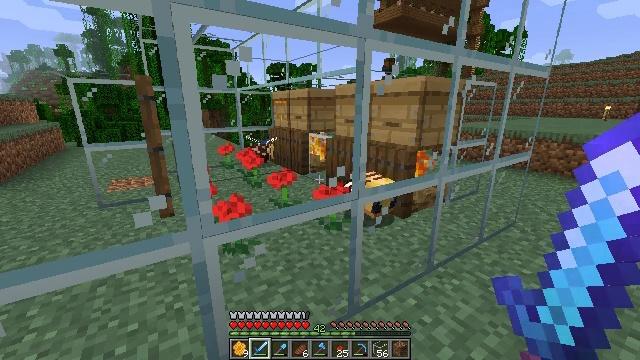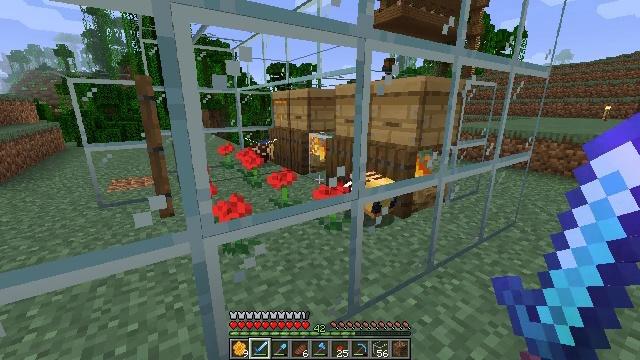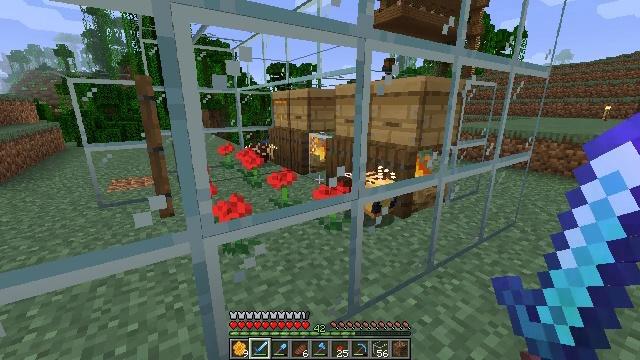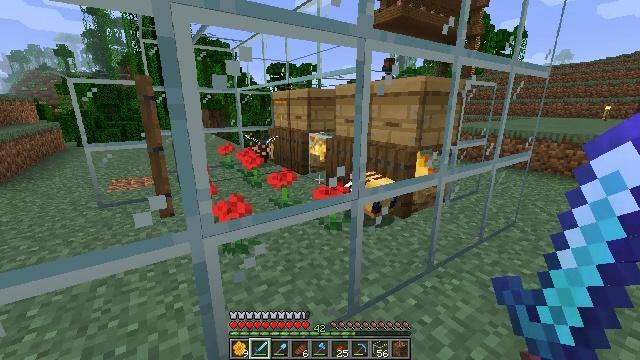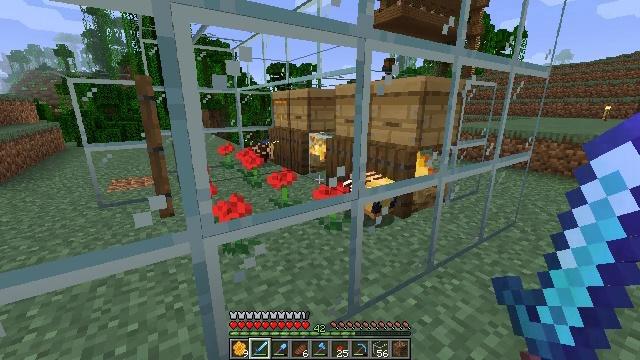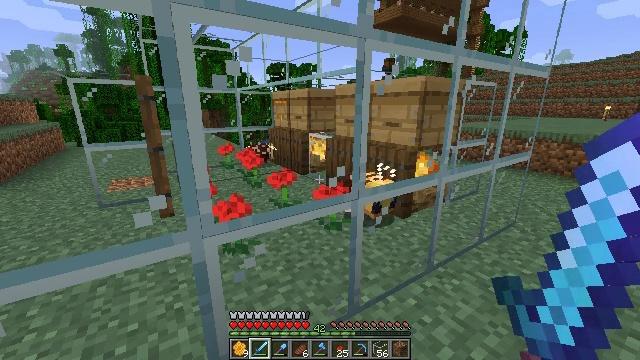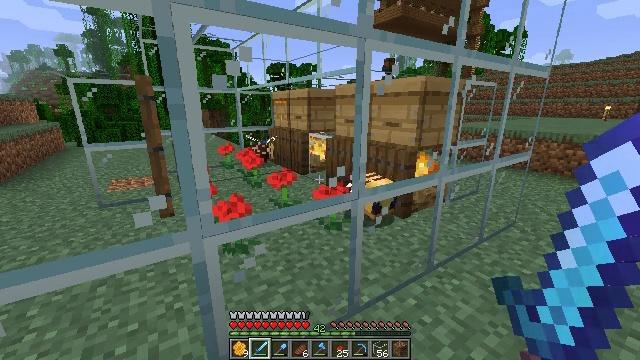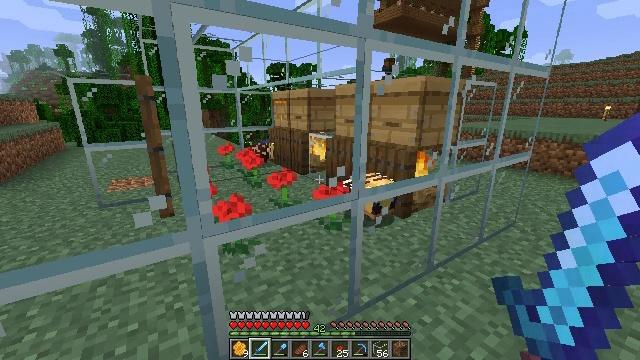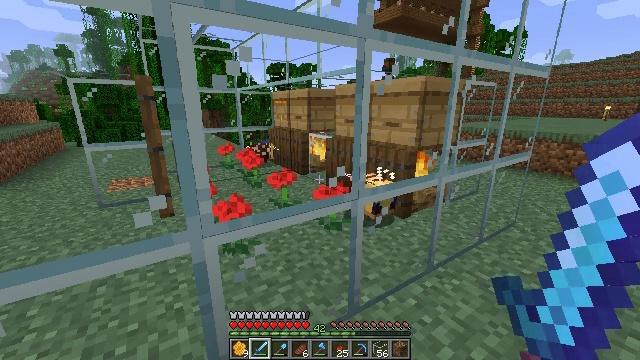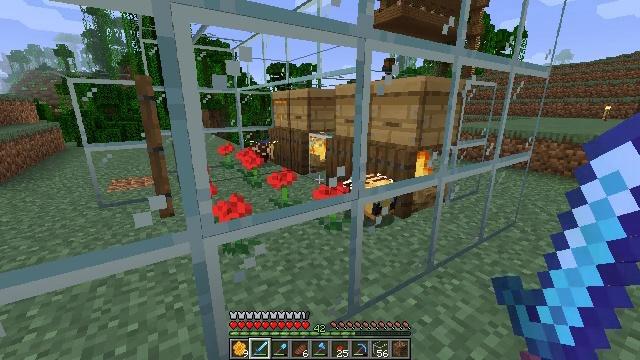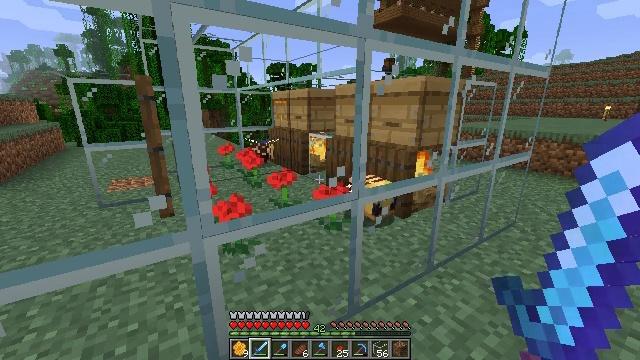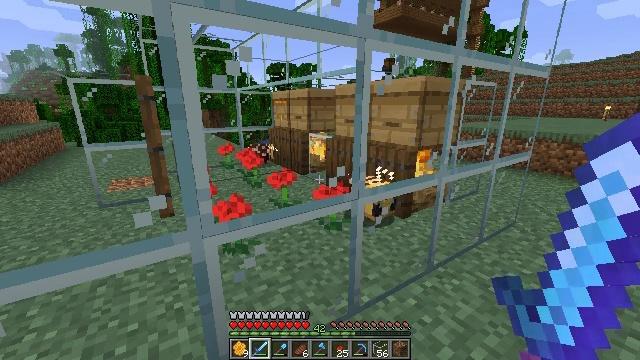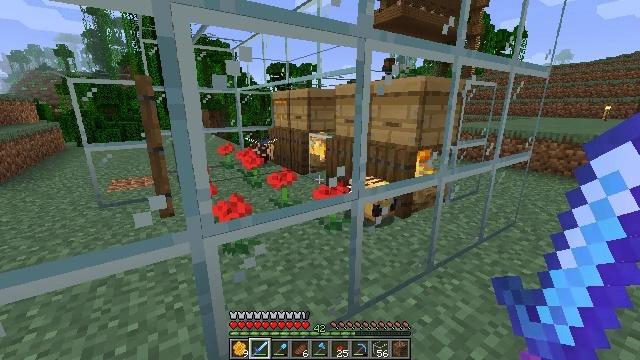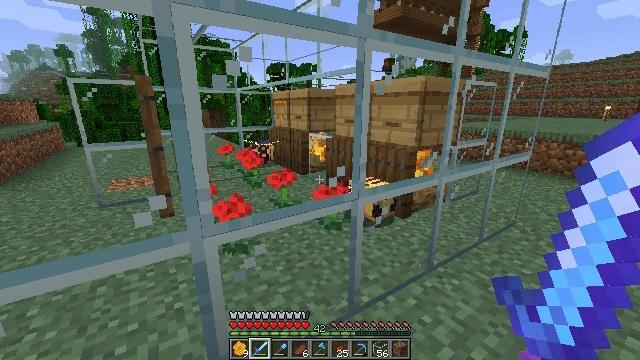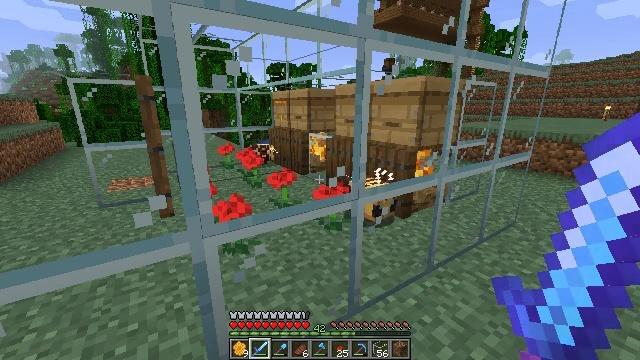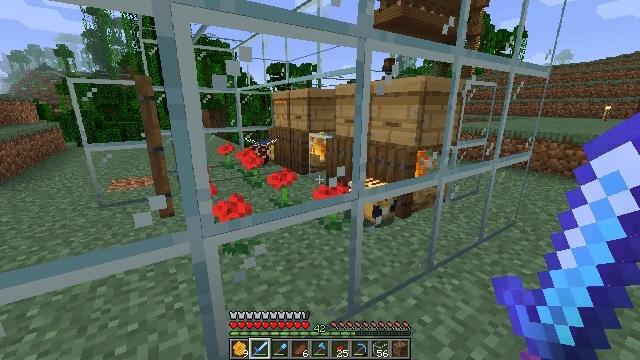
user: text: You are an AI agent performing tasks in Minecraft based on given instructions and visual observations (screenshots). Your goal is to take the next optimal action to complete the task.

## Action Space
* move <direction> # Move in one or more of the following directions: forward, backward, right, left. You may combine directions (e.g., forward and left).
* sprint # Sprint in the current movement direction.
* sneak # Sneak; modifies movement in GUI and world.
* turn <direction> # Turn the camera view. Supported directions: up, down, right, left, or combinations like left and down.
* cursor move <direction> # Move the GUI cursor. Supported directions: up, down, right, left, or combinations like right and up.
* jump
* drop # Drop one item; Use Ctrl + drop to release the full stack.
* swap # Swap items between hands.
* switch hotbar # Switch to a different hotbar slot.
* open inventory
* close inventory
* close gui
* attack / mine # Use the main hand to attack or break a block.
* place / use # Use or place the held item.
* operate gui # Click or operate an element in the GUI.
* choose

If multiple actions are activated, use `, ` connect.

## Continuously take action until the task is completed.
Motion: motion action
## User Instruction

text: Destroy the beehive to relocate it.
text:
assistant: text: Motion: no_op
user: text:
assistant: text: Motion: no_op
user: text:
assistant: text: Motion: no_op
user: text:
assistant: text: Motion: no_op
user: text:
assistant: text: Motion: no_op
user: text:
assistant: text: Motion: no_op
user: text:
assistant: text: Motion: no_op
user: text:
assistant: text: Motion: no_op
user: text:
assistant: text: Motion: no_op
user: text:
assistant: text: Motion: no_op
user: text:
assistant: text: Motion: no_op
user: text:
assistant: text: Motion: no_op
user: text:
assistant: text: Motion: no_op
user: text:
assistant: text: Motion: no_op
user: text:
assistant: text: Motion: no_op
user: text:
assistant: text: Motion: no_op
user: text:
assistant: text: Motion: no_op
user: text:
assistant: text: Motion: no_op
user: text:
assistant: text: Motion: no_op
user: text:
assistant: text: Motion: no_op
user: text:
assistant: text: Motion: no_op
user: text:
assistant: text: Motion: no_op
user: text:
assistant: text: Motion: no_op
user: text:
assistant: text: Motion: no_op
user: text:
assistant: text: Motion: no_op
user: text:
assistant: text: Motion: no_op
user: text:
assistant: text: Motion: no_op
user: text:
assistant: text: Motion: no_op
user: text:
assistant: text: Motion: no_op
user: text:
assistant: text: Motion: no_op